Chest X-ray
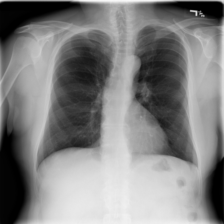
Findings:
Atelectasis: negative
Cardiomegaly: negative
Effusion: negative
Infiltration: positive
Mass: negative
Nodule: negative
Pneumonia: negative
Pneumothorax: negative
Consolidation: negative
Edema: negative
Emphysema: negative
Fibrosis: negative
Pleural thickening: negative
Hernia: negative